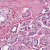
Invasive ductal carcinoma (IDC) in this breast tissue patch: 1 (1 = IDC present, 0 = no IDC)